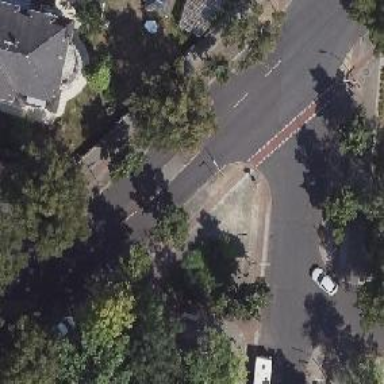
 and traffic calming island along the road."